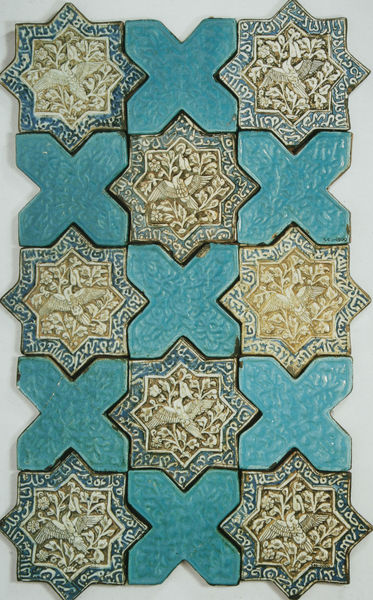
Titel: Sternförmige Kacheln mit Phönixen und kreuzförmige Kacheln aus dem Iran
Standort: London
Institution: Victoria & Albert Museum
Schlagwörter: blau, blätter, dunkel, flügel, vogel, weiß, gelb, grün, ocker, blume, blumen, fenster, grau, hell, marmor, tür, türkis, blüten, beige, muster, ornament, wand, gefieder, stein, steine, vögel, boden, gold, decke, blatt, pflanze, pflanzen, keramik, ranken, hellblau, spanien, farbig, schrift, fläche, risse, formen, rand, dunkelblau, symmetrie, floral, ornamente, verzierung, model, bemalt, foto, bad, bla, kreuz, orient, stern, zweig, form, sterne, fliesen, schriften, fliese, kachel, kacheln, mosaik, fensterbild, ranke, ecken, arabisch, kreuze, antik, neutral, platten, balu, ornamentik, glasiert, glasur, wohnen, islam, persien, gebrannt, arabesken, achteck, achteckig, marokko, mäander, fayence, kleeblatt, minarett, umschrift, sternförmig, kreuzförmig, türkies, turkis, islamisch, iran, koran, sure, muslim, puzzle, arabische schrift, geprägt, orientalisc, muslime, achtecke, abwechselnd, azuleicho, x, ss, mosai, ornment, #pflanzen, abwechseln, abwechslung, siganturen, gefortm